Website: apple-inc
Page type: customer-info-address
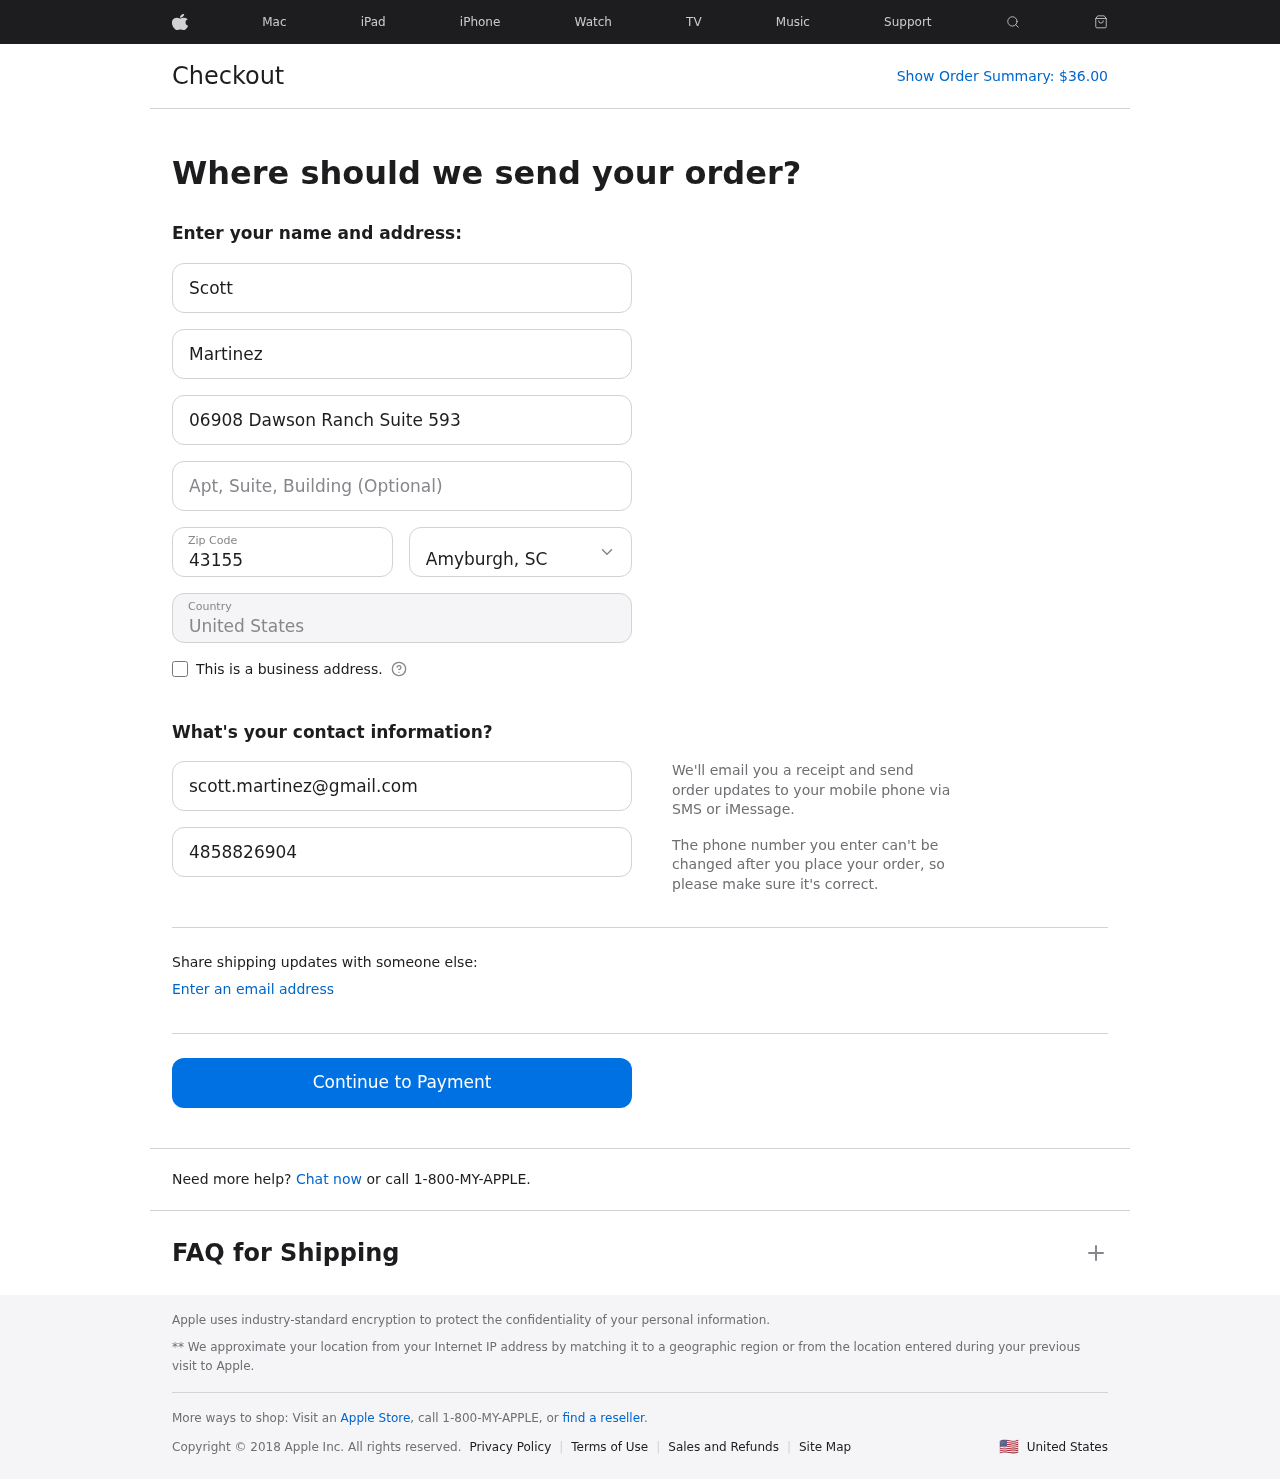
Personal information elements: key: PII_CITY_STATE
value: Amyburgh, SC
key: PII_COUNTRY
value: United States
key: PII_EMAIL
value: scott.martinez@gmail.com
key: PII_FIRSTNAME
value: Scott
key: PII_LASTNAME
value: Martinez
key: PII_PHONE
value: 4858826904
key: PII_POSTCODE
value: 43155
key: PII_STREET
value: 06908 Dawson Ranch Suite 593
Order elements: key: ORDER_TOTAL
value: $36.00